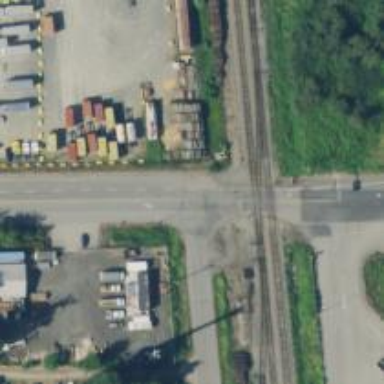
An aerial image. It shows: Level crossing on the railway with lights and full barrier.